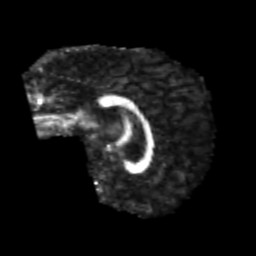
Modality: FA
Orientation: sagittal
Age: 26
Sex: male
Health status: healthy
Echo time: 0.074 s